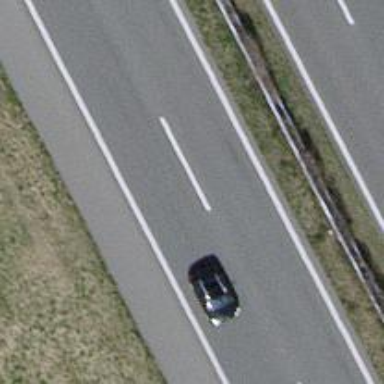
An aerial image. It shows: View of motorway.